Question: Having a strange issue with the jQuery datepicker. Works fine in Chrome, FF but in Internet Explorer it is rendering like in the attached image, even IE 11, as you can see without the calendar.

There is no console error when it renders likes this, and I'm initialising with:
'''
$('.customDateInput').each(function (idx) {
var $this = $(this);
var defaultDate = $this.attr("value").replace(/-/g, ",");
var $datepicker = $this.parent().find(".datepicker");
var $spanElement = $this.parent().find(".datepicker-button span");
(function (picker, altField, defaultDate, spanElement) {
picker.datepicker({
yearRange: "c-75:c+10",
firstDay: 1,
dateFormat: 'D, d M yy',
changeMonth: true,
changeYear: true,
altField: altField,
altFormat: 'yy-mm-dd',
defaultDate: new Date(defaultDate),
onClose: function(dateText, inst) {
if (dateText) {
spanElement.html('<strong>'+dateText+'</strong>');
}
}
});
})($datepicker, $this, defaultDate, $spanElement);
});
$('.datepicker-button').click(function(){
$(this).parent().find(".datepicker").datepicker('show');
});
'''
Just looking for tips on how I might even debug this!
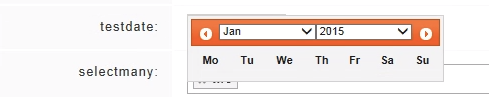
Answer: Ok I finally figured this out, the issue was with passing the default date in because of the following caveats in IE where NaN breaks the calendar.
Given 'defaultDate' would either be '2014,12,18' for saved date or '' for no date:
- 'new Date('')'- 'new Date('2014,12,18')'- 'new Date(null)'- 'new Date(undefined)'- 'new Date(2014,12,18)'
Solution was to use either as new Date() params:
- 'new Date()'- 'new Date(2014, 11, 18)'
-
'''
$('.customDateInput').each(function (idx) {
var $this = $(this);
var defaultDate = $this.attr("value").replace(/-/g, ",");
var $datepicker = $this.parent().find(".datepicker");
var $spanElement = $this.parent().find(".datepicker-button span");
(function (picker, altField, defaultDate, spanElement) {
/** Solution to issue **/
if(defaultDate) {
defaultDate = defaultDate.split(',');
defaultDate = new Date(defaultDate[0], defaultDate[1] - 1, defaultDate[2]);
} else {
defaultDate = null;
}
/** End of solution **/
picker.datepicker({
yearRange: "c-75:c+10",
firstDay: 1,
dateFormat: 'D, d M yy',
changeMonth: true,
changeYear: true,
altField: altField,
altFormat: 'yy-mm-dd',
defaultDate: new Date(defaultDate),
onClose: function(dateText, inst) {
if (dateText) {
spanElement.html('<strong>'+dateText+'</strong>');
}
}
});
})($datepicker, $this, defaultDate, $spanElement);
});
$('.datepicker-button').click(function(){
$(this).parent().find(".datepicker").datepicker('show');
});
'''